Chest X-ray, PA view. Patient: 27 years old, sex F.
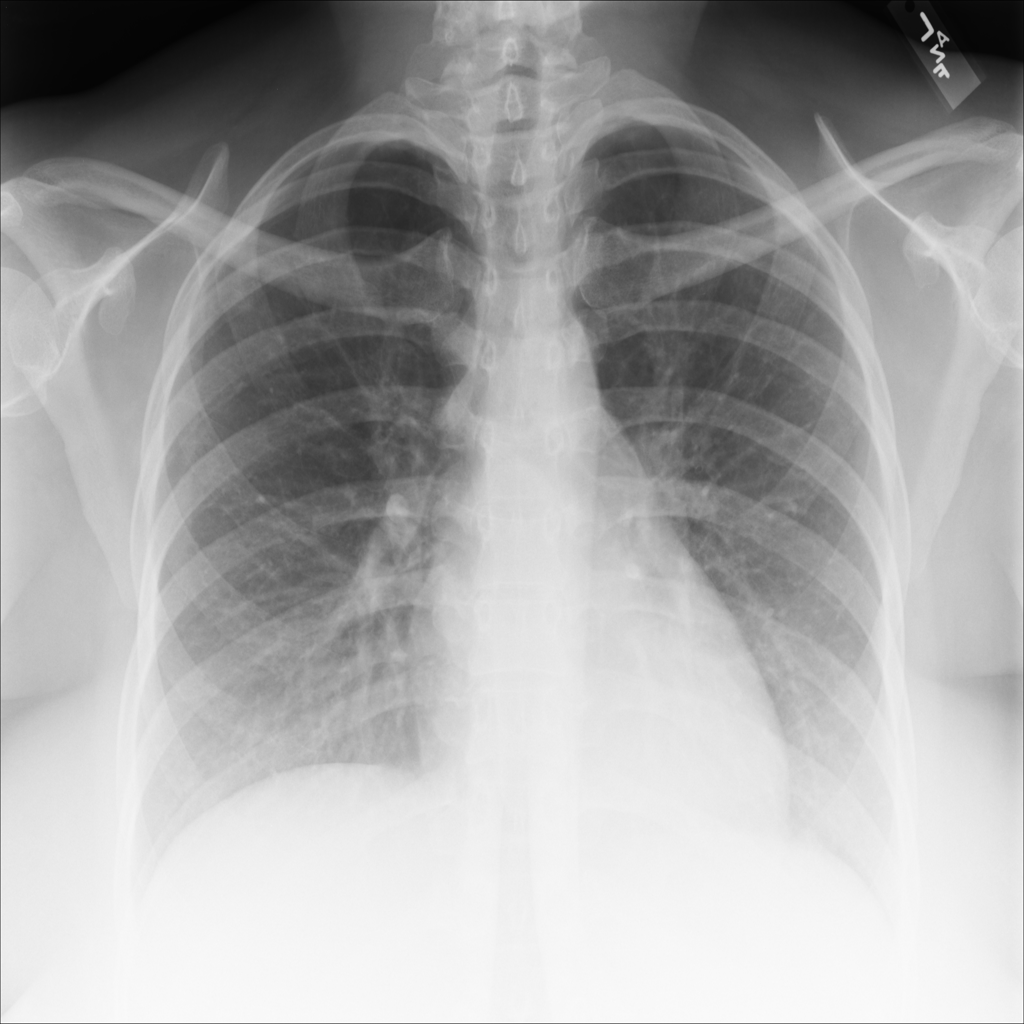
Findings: No Finding